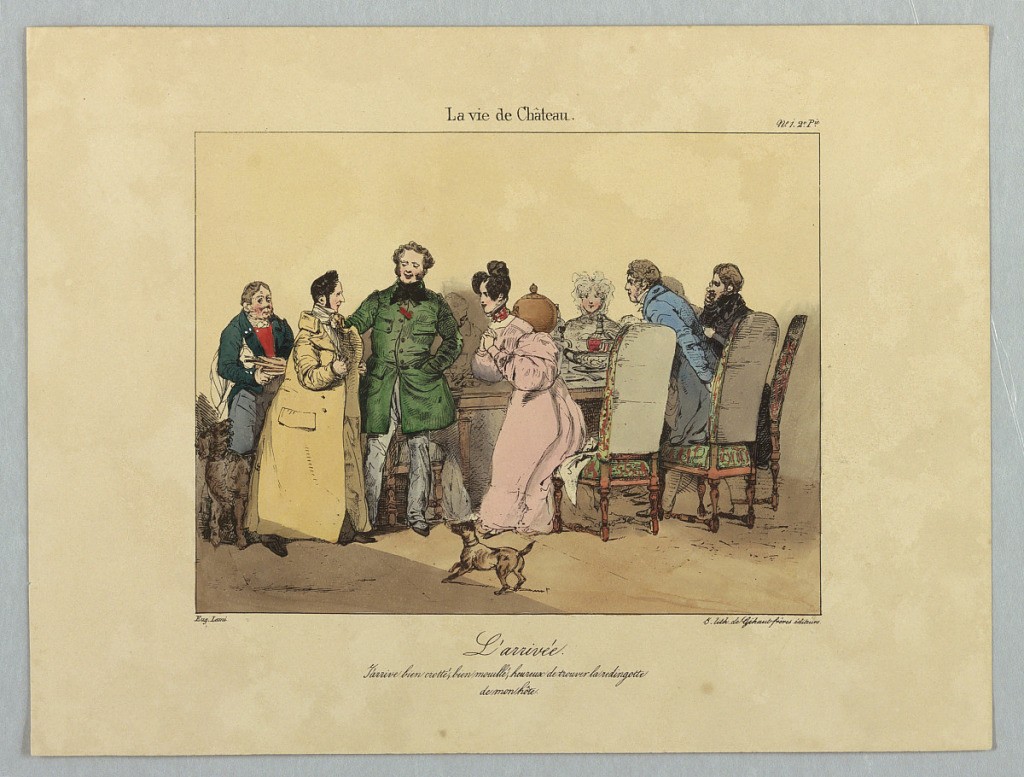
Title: L'arrivées, from La vie de Château
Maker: Gihaut Frères, French, 1815 - 1871
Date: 1832
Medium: Lithograph, brush and watercolor on paper
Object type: Print
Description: People seated around a dining table; a man in an overcoat, left, being introduced. Two dogs, left and center. Title and artists' names below.